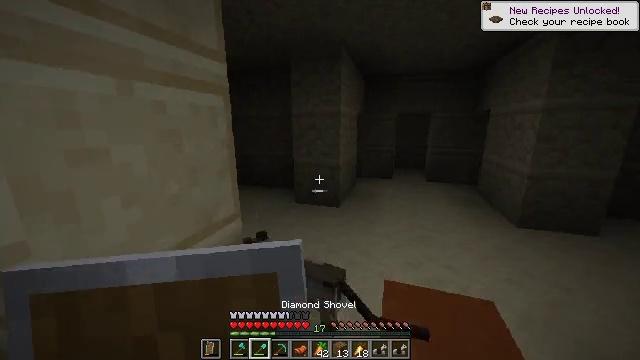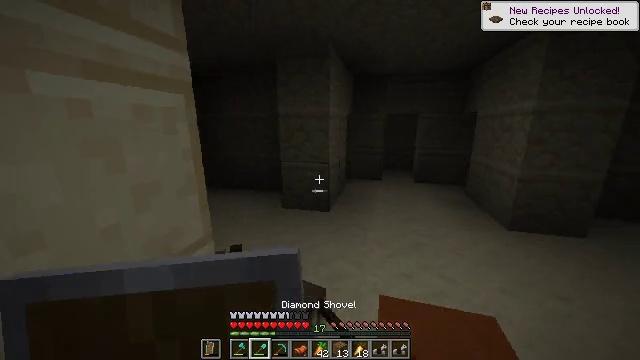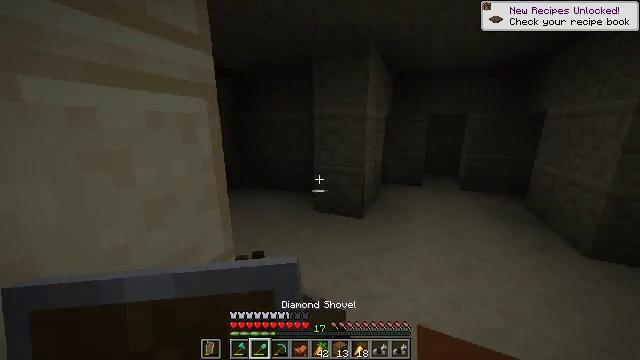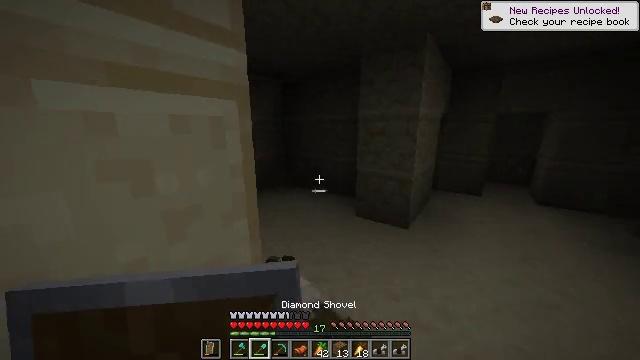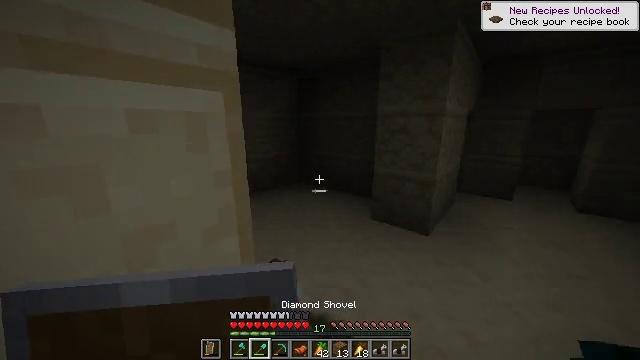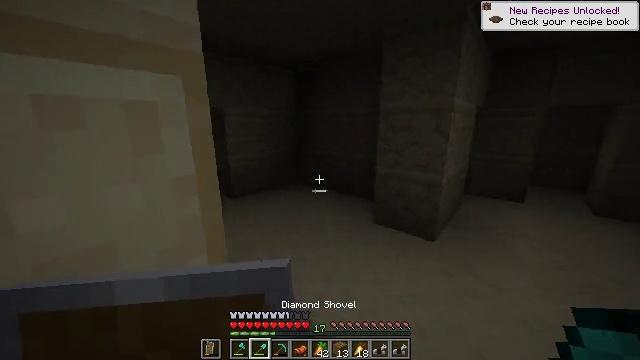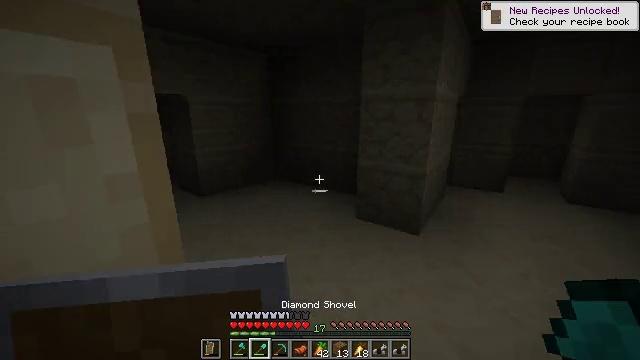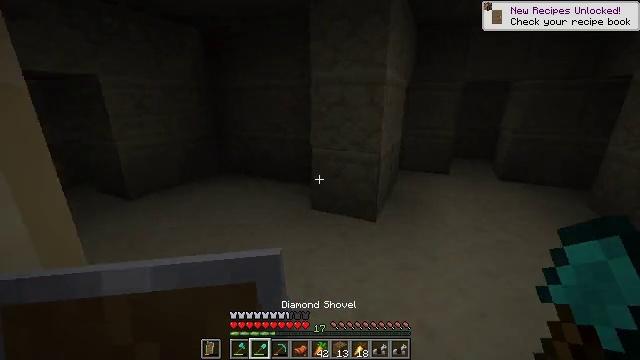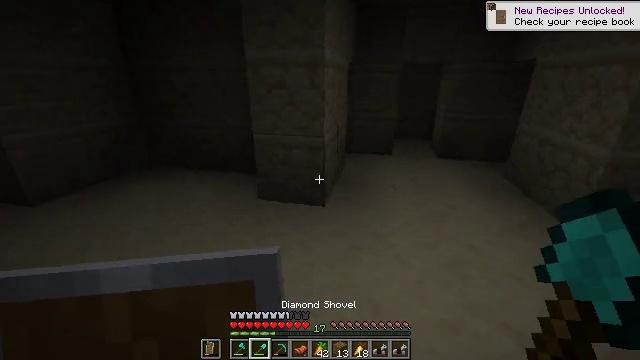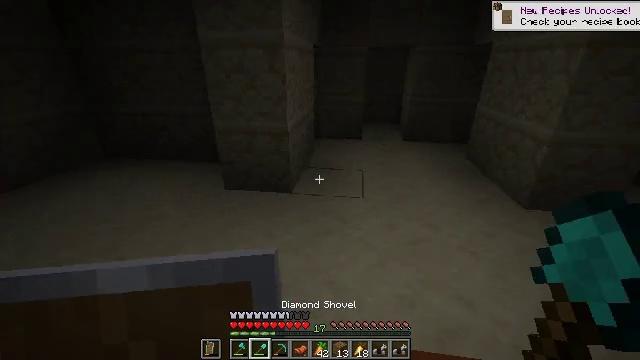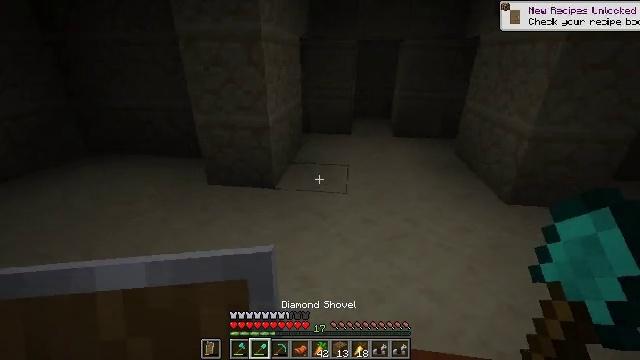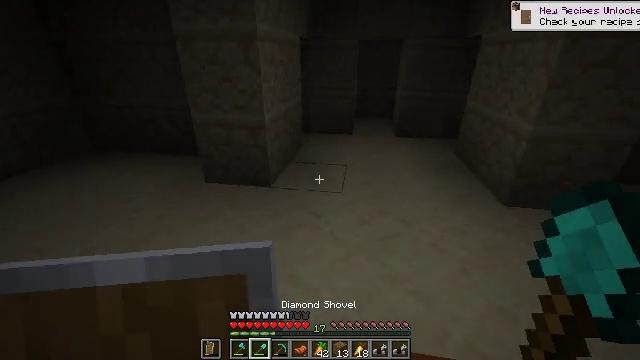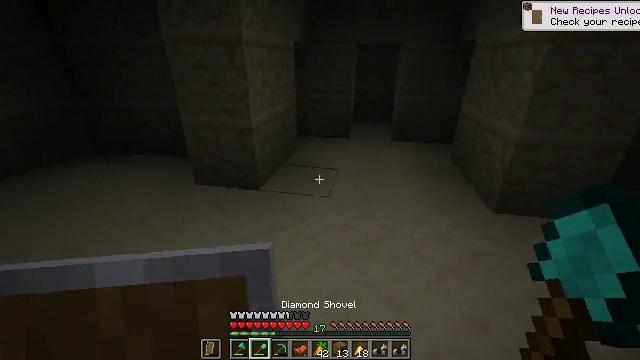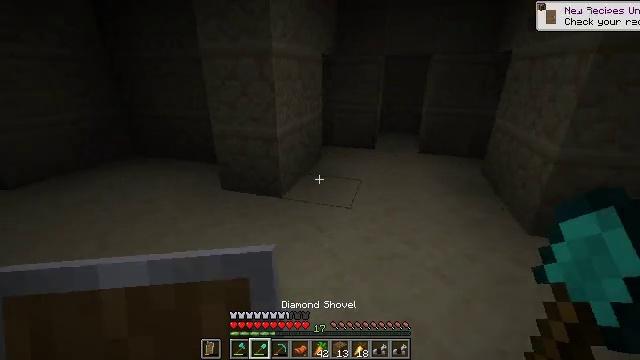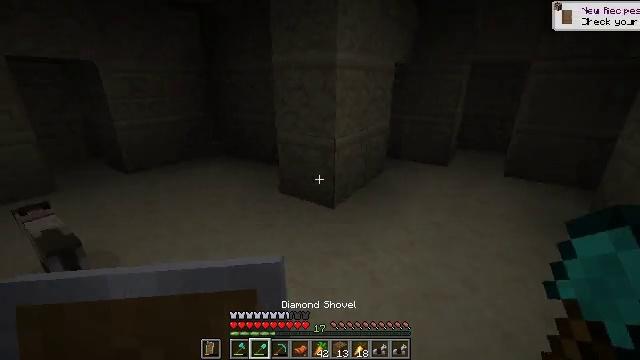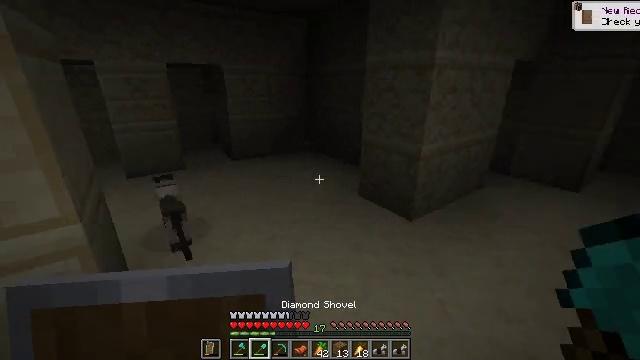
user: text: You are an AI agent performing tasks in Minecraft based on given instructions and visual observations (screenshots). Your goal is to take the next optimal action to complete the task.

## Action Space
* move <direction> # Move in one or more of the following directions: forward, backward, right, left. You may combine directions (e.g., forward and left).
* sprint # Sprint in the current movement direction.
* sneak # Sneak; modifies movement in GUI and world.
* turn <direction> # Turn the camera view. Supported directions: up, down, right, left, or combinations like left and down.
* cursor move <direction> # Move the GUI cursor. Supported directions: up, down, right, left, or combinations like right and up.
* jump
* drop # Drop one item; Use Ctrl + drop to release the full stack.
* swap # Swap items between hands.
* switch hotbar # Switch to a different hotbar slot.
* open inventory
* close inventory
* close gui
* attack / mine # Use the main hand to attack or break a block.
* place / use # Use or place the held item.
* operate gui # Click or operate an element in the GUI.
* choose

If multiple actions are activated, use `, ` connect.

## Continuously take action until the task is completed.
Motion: motion action
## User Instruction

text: Break the cut sandstone block.
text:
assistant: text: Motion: move forward, sprint, turn right
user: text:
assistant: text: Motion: move forward, sprint, turn left
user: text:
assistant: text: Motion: move forward, turn left
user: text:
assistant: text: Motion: turn left
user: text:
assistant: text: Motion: no_op
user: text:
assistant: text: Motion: turn right and down
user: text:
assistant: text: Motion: turn right and down
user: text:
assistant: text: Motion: move right, turn right and down
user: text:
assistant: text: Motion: move right, turn right and down
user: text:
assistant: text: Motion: move right, turn down
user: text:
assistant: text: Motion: move right, turn left
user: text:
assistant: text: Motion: move right, turn left
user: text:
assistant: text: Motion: move forward and move right, turn left and up
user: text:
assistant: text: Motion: move forward and move right, turn left and up
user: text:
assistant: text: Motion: move forward and move right, turn left
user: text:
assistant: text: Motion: move forward and move right, turn left
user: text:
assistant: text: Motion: move forward, turn left and down
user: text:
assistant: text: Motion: move forward, sprint
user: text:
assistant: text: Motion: move forward
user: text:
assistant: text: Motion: move forward
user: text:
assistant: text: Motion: move forward, turn right
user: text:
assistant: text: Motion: move forward
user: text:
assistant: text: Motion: move forward
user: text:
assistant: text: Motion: move forward, turn up, switch to hotbar 2
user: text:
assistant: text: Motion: move forward, turn up, switch to hotbar 2
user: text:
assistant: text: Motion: move forward, turn right and up, switch to hotbar 2
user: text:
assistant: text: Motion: move forward, turn right, switch to hotbar 2
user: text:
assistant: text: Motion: move forward, turn right
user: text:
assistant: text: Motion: move forward, turn right
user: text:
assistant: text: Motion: move forward, turn right